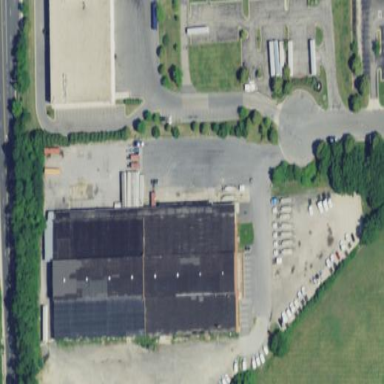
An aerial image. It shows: Warehouse building.